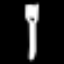
Label: fork